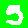
Digit: 5